Question: I'm attempting to launch a service using CreateProcessAsUser but for some reason multiple (30+) instances of the EXE are being created when debugging. The processes begin to spawn on this line of code:
'ret = CreateProcessAsUser(DupedToken, Path, null, ref sa, ref sa, false, 0, (IntPtr)0, "c:\", ref si, out pi);'
I used code from this example - <URL>.
'''
[StructLayout(LayoutKind.Sequential)]
public struct STARTUPINFO
{
public int cb;
public String lpReserved;
public String lpDesktop;
public String lpTitle;
public uint dwX;
public uint dwY;
public uint dwXSize;
public uint dwYSize;
public uint dwXCountChars;
public uint dwYCountChars;
public uint dwFillAttribute;
public uint dwFlags;
public short wShowWindow;
public short cbReserved2;
public IntPtr lpReserved2;
public IntPtr hStdInput;
public IntPtr hStdOutput;
public IntPtr hStdError;
}
[StructLayout(LayoutKind.Sequential)]
public struct PROCESS_INFORMATION
{
public IntPtr hProcess;
public IntPtr hThread;
public uint dwProcessId;
public uint dwThreadId;
}
[StructLayout(LayoutKind.Sequential)]
public struct SECURITY_ATTRIBUTES
{
public int Length;
public IntPtr lpSecurityDescriptor;
public bool bInheritHandle;
}
[DllImport("kernel32.dll", EntryPoint = "CloseHandle", SetLastError = true, CharSet = CharSet.Auto, CallingConvention = CallingConvention.StdCall)]
public extern static bool CloseHandle(IntPtr handle);
[DllImport("advapi32.dll", EntryPoint = "CreateProcessAsUser", SetLastError = true, CharSet = CharSet.Ansi, CallingConvention = CallingConvention.StdCall)]
public extern static bool CreateProcessAsUser(IntPtr hToken, String lpApplicationName, String lpCommandLine, ref SECURITY_ATTRIBUTES lpProcessAttributes,
ref SECURITY_ATTRIBUTES lpThreadAttributes, bool bInheritHandle, int dwCreationFlags, IntPtr lpEnvironment,
String lpCurrentDirectory, ref STARTUPINFO lpStartupInfo, out PROCESS_INFORMATION lpProcessInformation);
[DllImport("advapi32.dll", EntryPoint = "DuplicateTokenEx")]
public extern static bool DuplicateTokenEx(IntPtr ExistingTokenHandle, uint dwDesiredAccess,
ref SECURITY_ATTRIBUTES lpThreadAttributes, int TokenType,
int ImpersonationLevel, ref IntPtr DuplicateTokenHandle);
string curFile2 = AppDomain.CurrentDomain.BaseDirectory + "OnStart.txt";
public void createProcessAsUser()
{
IntPtr Token = new IntPtr(0);
IntPtr DupedToken = new IntPtr(0);
bool ret;
//Label2.Text+=WindowsIdentity.GetCurrent().Name.ToString();
SECURITY_ATTRIBUTES sa = new SECURITY_ATTRIBUTES();
sa.bInheritHandle = false;
sa.Length = Marshal.SizeOf(sa);
sa.lpSecurityDescriptor = (IntPtr)0;
Token = WindowsIdentity.GetCurrent().Token;
const uint GENERIC_ALL = 0x10000000;
const int SecurityImpersonation = 2;
const int TokenType = 1;
ret = DuplicateTokenEx(Token, GENERIC_ALL, ref sa, SecurityImpersonation, TokenType, ref DupedToken);
if (ret == false)
File.AppendAllText(curFile2, "DuplicateTokenEx failed with " + Marshal.GetLastWin32Error());
else
File.AppendAllText(curFile2, "DuplicateTokenEx SUCCESS");
STARTUPINFO si = new STARTUPINFO();
si.cb = Marshal.SizeOf(si);
si.lpDesktop = "";
string Path;
Path = @"C:\myEXEpath";
PROCESS_INFORMATION pi = new PROCESS_INFORMATION();
ret = CreateProcessAsUser(DupedToken, Path, null, ref sa, ref sa, false, 0, (IntPtr)0, "c:\", ref si, out pi);
if (ret == false)
File.AppendAllText(curFile2, "CreateProcessAsUser failed with " + Marshal.GetLastWin32Error());
else
{
File.AppendAllText(curFile2, "CreateProcessAsUser SUCCESS. The child PID is" + pi.dwProcessId);
CloseHandle(pi.hProcess);
CloseHandle(pi.hThread);
}
ret = CloseHandle(DupedToken);
if (ret == false)
File.AppendAllText(curFile2, Marshal.GetLastWin32Error().ToString() );
else
File.AppendAllText(curFile2, "CloseHandle SUCCESS");
}
'''

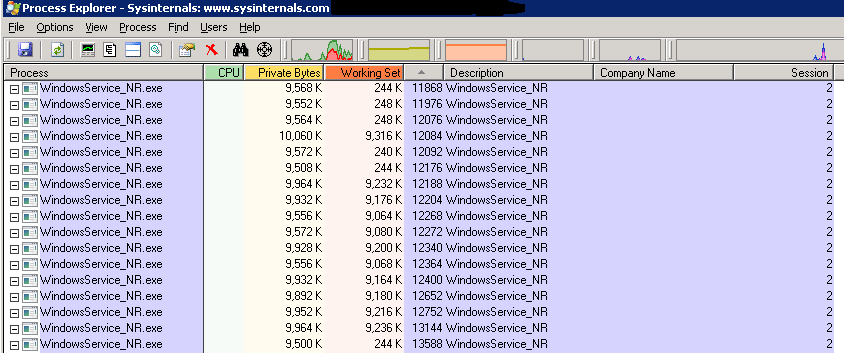
Answer: The steps you outlined above will generate one process per execution of the method 'createProcessAsUser()'. Now this method does not contain any code to terminate or kill the process so repeatidly calling this method will generate more than one process. As your code is displayed the method will inface generate only one process.
I think the real answer is how are you calling this method. As you stated in the comment
> I'm trying to launch the .exe in the user session
I can only assume you may be calling this process from the 'Session' start, Application_BeginRequest or another method that may be executed multiple times depending on how your application is designed (the calling code for this method would be great as an edit).
As I stated earlier the 'exe' is being executed every time the method is called and not terminated. If you only ever want one instance of the application running you will have to examine the process tree to identify if the process is already running. Now if you should have one process running per user you will need to do the above but also maintain a reference the process ID that was created the first time the application started.
Review the code below for the changes (simplified)
'''
public void createProcessAsUser()
{
//one process per session
object sessionPID = Session["_servicePID"];
if (sessionPID != null && sessionPID is int && Process.GetProcessById((int)sessionPID) != null)
return; //<-- Return process already running for session
else
Session.Remove("_servicePID");
//one process per application
object applicationPID = Application["_applicationPID"];
if (applicationPID != null && applicationPID is int && Process.GetProcessById((int)applicationPID) != null)
return; //<-- Process running for application
else
Application.Remove("_applicationPID");
//omitted starting code
if (ret == false)
// omitted log failed
else
{
// omitted log started
//for one process per session
Session["_servicePID"] = Convert.ToInt32(pi.dwProcessId);
//for one process per application
Application["_applicationPID"] = Convert.ToInt32(pi.dwProcessId);
//close handles
}
// omitted the rest of the method
}
'''
This simple saves a reference to the Process ID that was created for the application into either the 'Session' state for one process per user or the 'Application' state for one process per application instance.
Now if this is the intended result you may also want to look at Terminating the process either when the application shutdown (gracefully) or the session ends. That would be very similar to our first check but can be done as seen below. *note this doesn't take into account the worker process shutting down without calling the session \ application end events those should be handled as well possibly in the application start.
'''
//session end
void Session_End(object sender, EventArgs e)
{
object sessionPID = Session["_servicePID"];
if (sessionPID != null && sessionPID is int)
{
Process runningProcess = Process.GetProcessById((int)sessionPID);
if (runningProcess != null)
runningProcess.Kill();
}
}
//application end
void Application_End(object sender, EventArgs e)
{
object applicationPID = Application["_applicationPID"];
if (applicationPID != null && applicationPID is int && Process.GetProcessById((int)applicationPID) != null)
{
Process runningProcess = Process.GetProcessById((int)applicationPID);
if (runningProcess != null)
runningProcess.Kill();
}
}
'''
Again, back to the original question how do you stop the multiple instances. The answer is simply stop the ability to spawn multiple instances by examining how you start the instances (I.e. the calling code to the method 'createProcessAsUser()') and adjust your method accordingly to avoid multiple calls.
Please post an edit if this inst helpful with details on how the 'createProcessAsUser()' method is called.
Session \ Application does not exist in the context. This will happen if the method 'createProcessUser()' is in a different class than an ASPX page (as it is on the tutorial).
Because of this you will need to change for the existance of an 'HttpContext' this can simply done by calling
'HttpContext.Currrent'
I have adapted the method above to include checks to the 'HttpContext'
'''
public void createProcessAsUser()
{
//find the http context
var ctx = HttpContext.Current;
if (ctx == null)
throw new Exception("No Http Context");
//use the following code for 1 process per user session
object sessionPID = ctx.Session["_servicePID"];
if (sessionPID != null && sessionPID is int && Process.GetProcessById((int)sessionPID) != null)
return; //<-- Return process already running for session
else
ctx.Session.Remove("_servicePID");
//use the following code for 1 process per application instance
object applicationPID = ctx.Application["_applicationPID"];
if (applicationPID != null && applicationPID is int && Process.GetProcessById((int)sessionPID) != null)
return; //<-- Process running for application
else
ctx.Application.Remove("_applicationPID");
// omitted code
if (ret == false)
{
//omitted logging
}
else
{
//omitted logging
CloseHandle(pi.hProcess);
CloseHandle(pi.hThread);
//for one process per session
ctx.Session["_servicePID"] = Convert.ToInt32(pi.dwProcessId);
//for one process per application
ctx.Application["_applicationPID"] = Convert.ToInt32(pi.dwProcessId);
}
//omitted the rest
}
'''
You will not the changes are in the first few lines where it gets the current 'HttpContext' (you must add 'using System.Web') by calling 'var ctx = HttpContext.Current'
Next we just check that the 'ctx' variable is not null. If it is null I am throwing an exception, however you can handle this anyway you wish.
From there instead of directly calling 'Session' and 'Application' I have changed the references to 'ctx.Session...' and 'ctx.Application...'
This is a Windows Application calling the method above. Now this changes the ball game as the code above is really meant to start a process as the impersonated windows identity. Now Impersonation is typcially done in WebApplications not WinForms (can be done though).
If you are not impersonating a different user than the user who is running the application. Meaning the user logged in is the user that is running the application. If this is so then your code becomes easier.
Below is an example of how this can be achieved.
'''
/// <summary>
/// static process ID value
/// </summary>
static int? processID = null;
public void startProcess()
{
//check if the processID has a value and if the process ID is active
if (processID.HasValue && Process.GetProcessById(processID.Value) != null)
return;
//start a new process
var process = new Process();
var processStartInfo = new ProcessStartInfo(@"C:\myProg.exe");
processStartInfo.CreateNoWindow = true;
processStartInfo.UseShellExecute = false;
process.StartInfo = processStartInfo;
process.Start();
//set the process id
processID = process.Id;
}
'''
Again as this is a Win Forms application you can use the 'Process' object to launch a process, this windows application will run as the user running the Windows Forms application. In this example we also hold a static reference to the processID and check the if the 'processID' (if found) is already running.